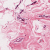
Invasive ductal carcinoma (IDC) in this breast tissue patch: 0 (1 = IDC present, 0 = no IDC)